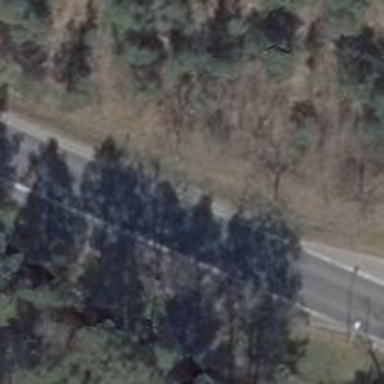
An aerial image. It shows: Asphalt footway.